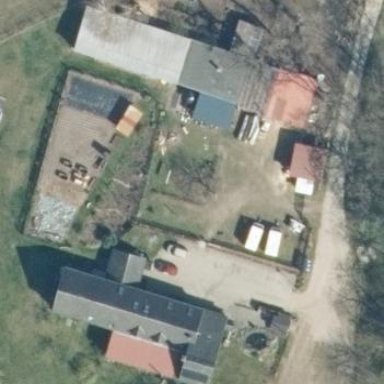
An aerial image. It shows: Farmyard area.